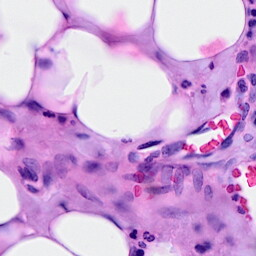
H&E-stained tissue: Breast